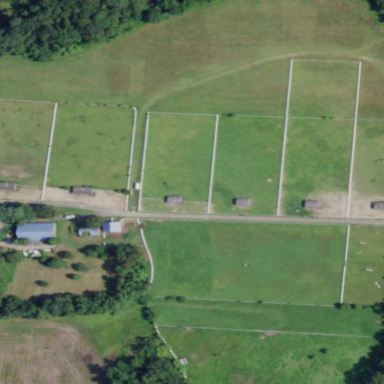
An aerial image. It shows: Equestrian farmyard.